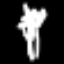
Label: palm tree